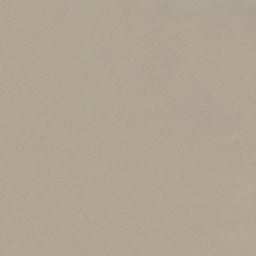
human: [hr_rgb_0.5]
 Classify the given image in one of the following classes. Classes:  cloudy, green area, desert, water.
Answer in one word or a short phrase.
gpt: desert